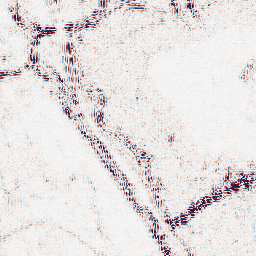
Category: wavelet
Decomposition family: wavelet_reverse_biorthogonal
Decomposition parameters: wavelet: rbio2.4
level: 2
Upsampling method: sinc_blackman
Upsampling parameters: scale: 8
kernel_size: 16
Upsampling scale: 8